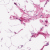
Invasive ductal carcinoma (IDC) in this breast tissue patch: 0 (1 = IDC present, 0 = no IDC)